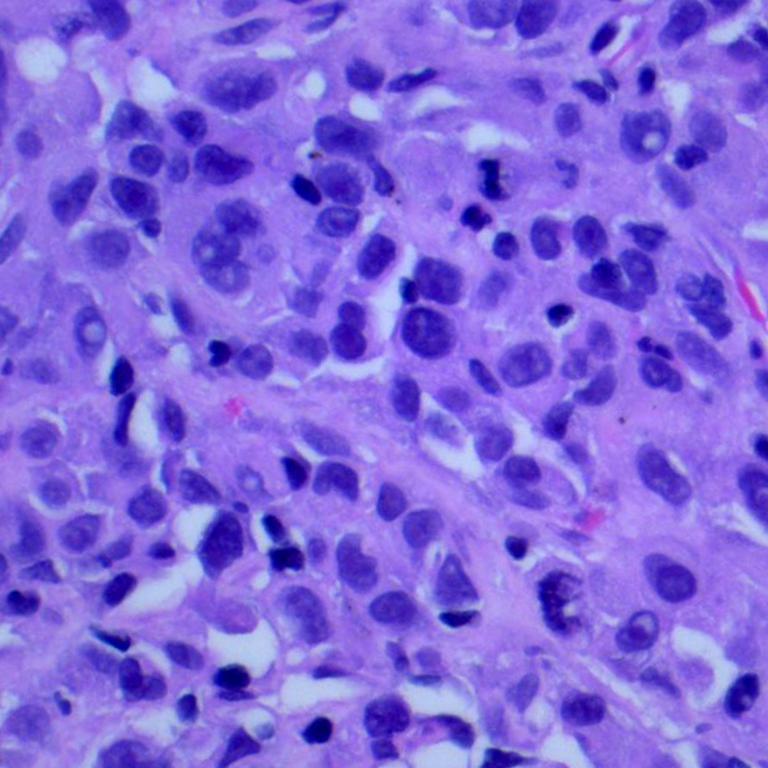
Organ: lung
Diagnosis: adenocarcinomas